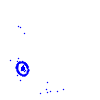
Particle: electron